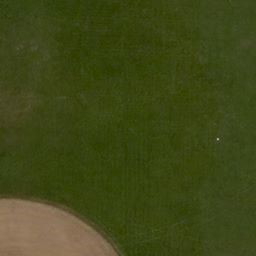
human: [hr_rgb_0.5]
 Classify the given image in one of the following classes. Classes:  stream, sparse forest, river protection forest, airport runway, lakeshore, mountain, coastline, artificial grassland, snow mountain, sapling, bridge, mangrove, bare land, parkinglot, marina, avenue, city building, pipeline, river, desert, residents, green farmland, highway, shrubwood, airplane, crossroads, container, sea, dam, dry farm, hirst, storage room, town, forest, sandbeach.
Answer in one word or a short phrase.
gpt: artificial grassland